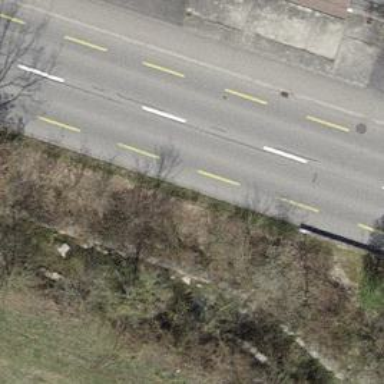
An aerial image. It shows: Primary highway with dedicated lane for cyclists.